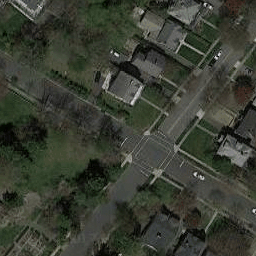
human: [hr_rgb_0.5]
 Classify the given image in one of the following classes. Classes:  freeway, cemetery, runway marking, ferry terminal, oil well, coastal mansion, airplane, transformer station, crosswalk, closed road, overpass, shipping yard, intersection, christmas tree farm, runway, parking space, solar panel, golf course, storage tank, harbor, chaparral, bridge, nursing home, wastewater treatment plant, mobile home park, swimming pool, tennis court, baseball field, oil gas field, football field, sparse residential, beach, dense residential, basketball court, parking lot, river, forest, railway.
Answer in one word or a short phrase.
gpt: intersection